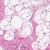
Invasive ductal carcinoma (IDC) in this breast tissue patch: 0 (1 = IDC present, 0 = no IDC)